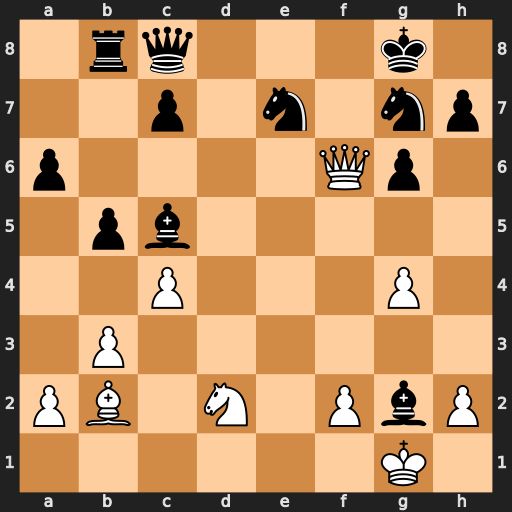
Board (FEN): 1rq3k1/2p1n1np/p4Qp1/1pb5/2P3P1/1P6/PB1N1PbP/6K1
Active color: w
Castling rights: -
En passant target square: -
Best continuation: Qxg7#